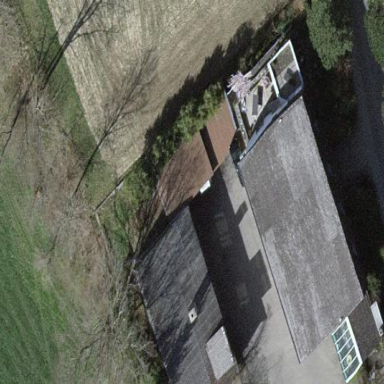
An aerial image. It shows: Barn.